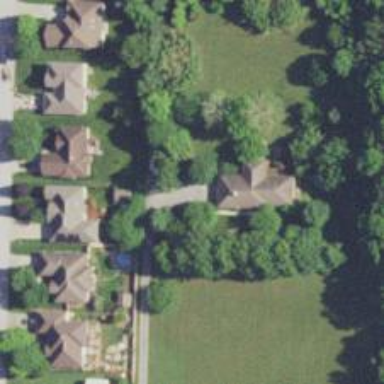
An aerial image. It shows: Driveway.